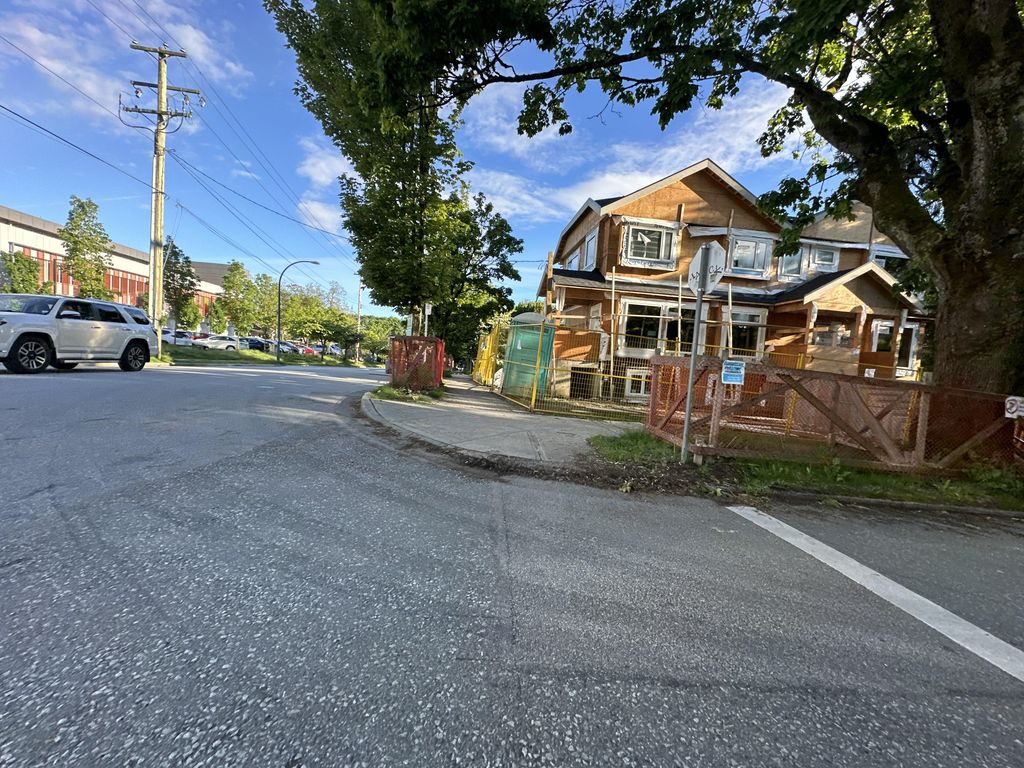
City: vancouver